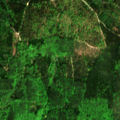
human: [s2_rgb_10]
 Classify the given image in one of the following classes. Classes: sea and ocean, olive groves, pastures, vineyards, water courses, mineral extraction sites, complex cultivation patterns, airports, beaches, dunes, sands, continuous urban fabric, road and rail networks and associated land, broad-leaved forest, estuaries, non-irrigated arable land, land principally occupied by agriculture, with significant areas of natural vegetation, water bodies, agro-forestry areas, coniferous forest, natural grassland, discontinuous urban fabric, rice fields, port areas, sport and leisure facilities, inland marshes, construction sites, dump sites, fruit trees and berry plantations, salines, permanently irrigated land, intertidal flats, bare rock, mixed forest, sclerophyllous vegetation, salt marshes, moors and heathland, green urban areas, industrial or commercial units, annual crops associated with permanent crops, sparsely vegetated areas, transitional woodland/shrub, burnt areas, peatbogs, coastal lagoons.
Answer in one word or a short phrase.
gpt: coniferous forest, mixed forest